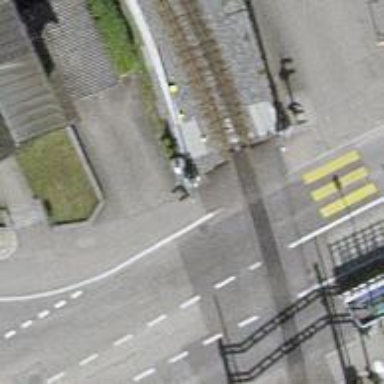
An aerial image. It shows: Narrow-gauge railway track with one electrified contact line.